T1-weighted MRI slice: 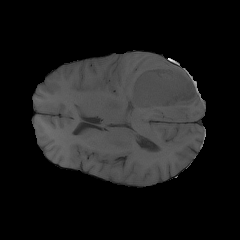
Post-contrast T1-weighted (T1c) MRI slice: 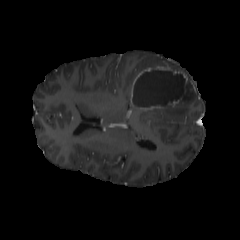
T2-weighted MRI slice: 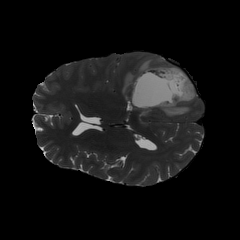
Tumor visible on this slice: yes